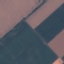
Land use / land cover: AnnualCrop